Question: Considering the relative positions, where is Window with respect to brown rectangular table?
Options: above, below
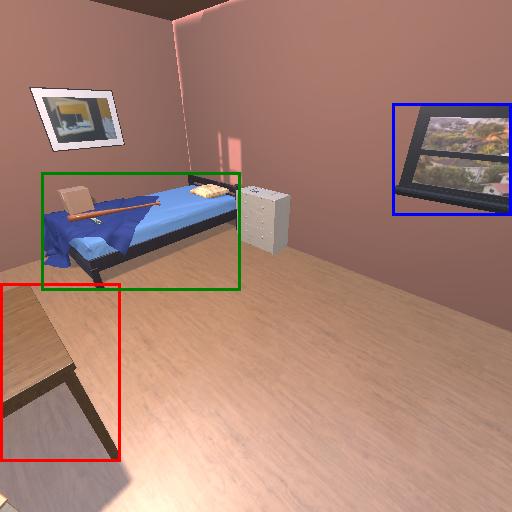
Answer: above